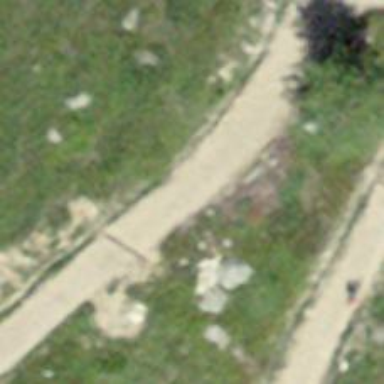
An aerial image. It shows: Gravel track with grade3 tracktype.